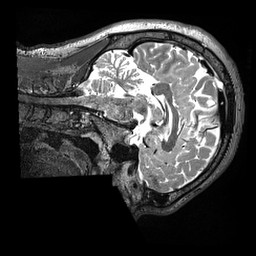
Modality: T2w
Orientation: sagittal
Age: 25
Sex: male
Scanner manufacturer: siemens
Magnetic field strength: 3 T
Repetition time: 3.2 s
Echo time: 0.564 s